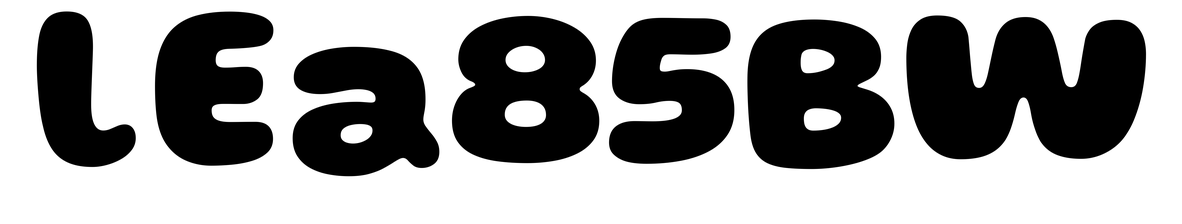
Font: Gluten_ExtraBold